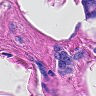
Metastatic tissue present: yes